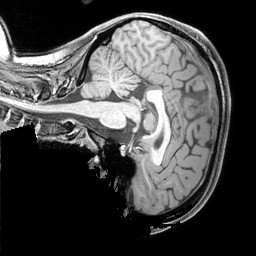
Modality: T1w
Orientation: sagittal